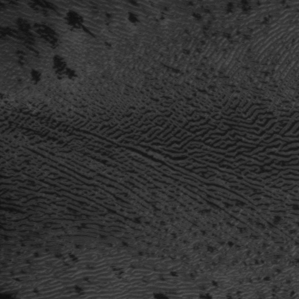
Label: frost